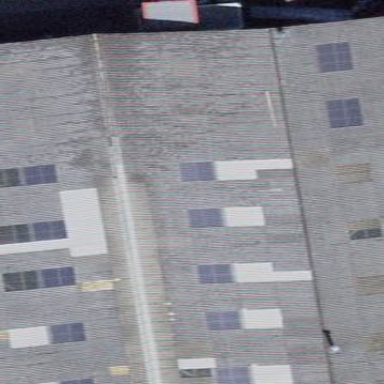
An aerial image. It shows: Hangar building.